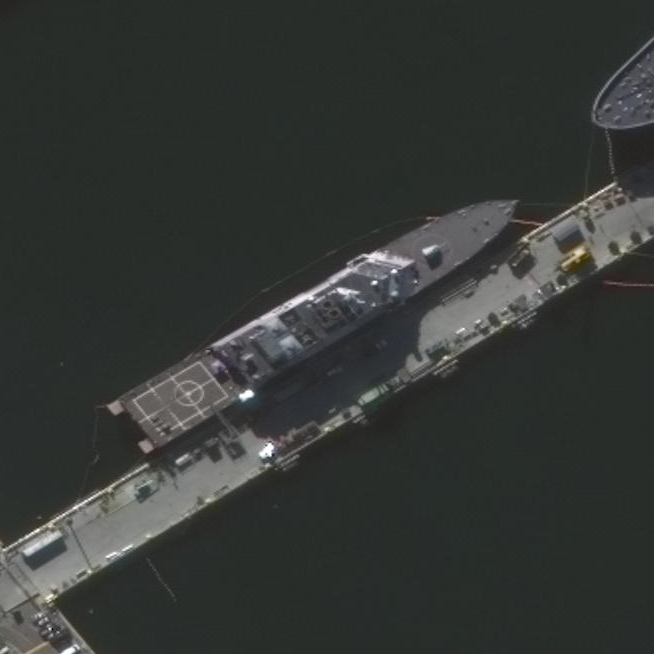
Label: Freedom-class_combat_ship